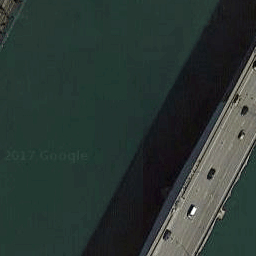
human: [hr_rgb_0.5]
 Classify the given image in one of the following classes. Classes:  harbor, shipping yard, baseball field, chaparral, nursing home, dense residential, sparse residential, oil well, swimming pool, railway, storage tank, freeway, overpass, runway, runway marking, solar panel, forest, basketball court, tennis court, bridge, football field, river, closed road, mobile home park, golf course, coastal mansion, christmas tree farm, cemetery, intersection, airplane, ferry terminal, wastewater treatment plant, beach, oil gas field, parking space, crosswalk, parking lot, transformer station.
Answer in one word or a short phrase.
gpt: bridge